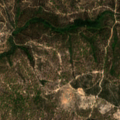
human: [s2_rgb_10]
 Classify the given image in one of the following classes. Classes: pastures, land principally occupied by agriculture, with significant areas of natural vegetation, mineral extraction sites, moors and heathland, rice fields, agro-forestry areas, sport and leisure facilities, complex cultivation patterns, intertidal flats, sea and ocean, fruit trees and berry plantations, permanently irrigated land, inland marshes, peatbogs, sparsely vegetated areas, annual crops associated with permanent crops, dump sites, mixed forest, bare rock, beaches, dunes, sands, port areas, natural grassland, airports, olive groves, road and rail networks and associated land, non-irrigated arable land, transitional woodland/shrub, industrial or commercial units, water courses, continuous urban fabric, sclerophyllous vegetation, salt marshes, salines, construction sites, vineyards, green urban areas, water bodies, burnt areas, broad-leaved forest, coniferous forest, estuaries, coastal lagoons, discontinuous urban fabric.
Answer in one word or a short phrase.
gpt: broad-leaved forest, coniferous forest, transitional woodland/shrub